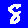
Digit: 8